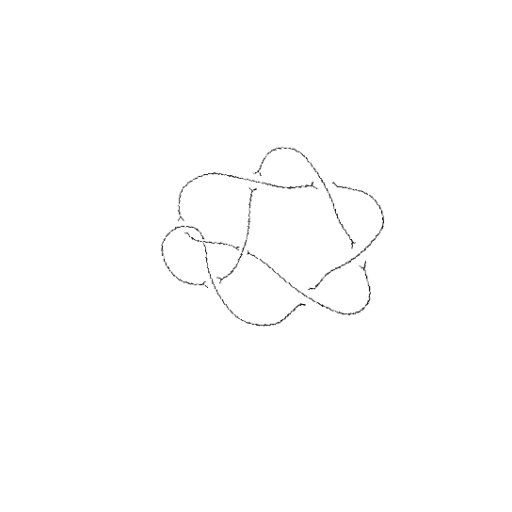
Crossing number: 8